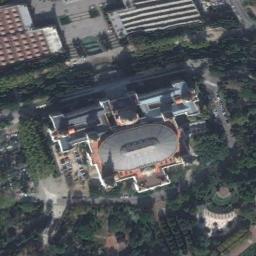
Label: palace